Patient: sex M, age 78
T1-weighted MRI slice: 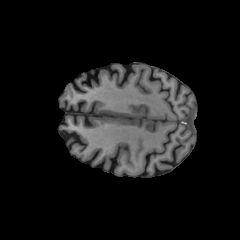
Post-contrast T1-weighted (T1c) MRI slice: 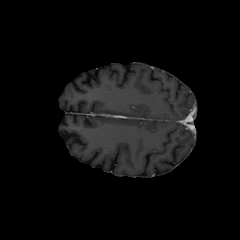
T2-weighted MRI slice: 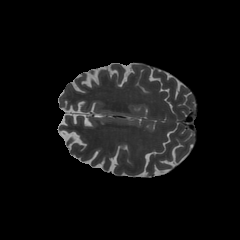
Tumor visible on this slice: no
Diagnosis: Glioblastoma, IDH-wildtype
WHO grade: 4